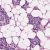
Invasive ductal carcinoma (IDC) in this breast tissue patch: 1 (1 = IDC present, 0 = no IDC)